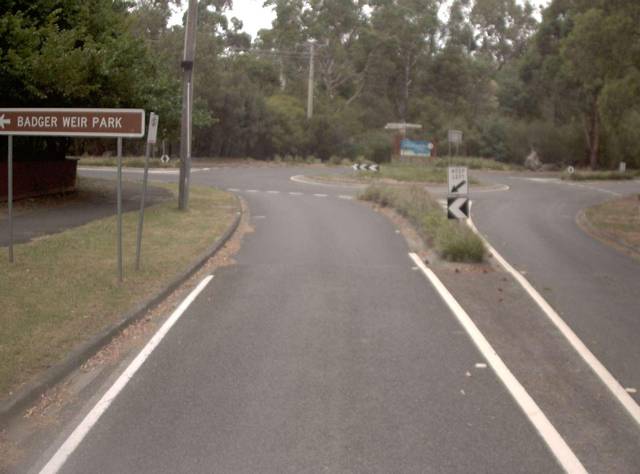
Region: Australia
Coordinates: -37.681, 145.532